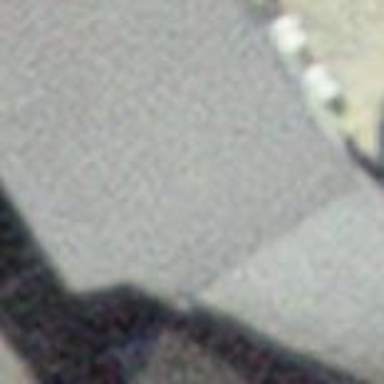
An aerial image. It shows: Part of building.